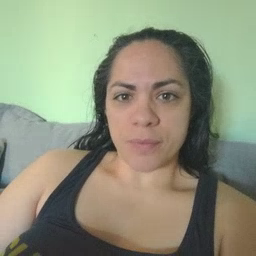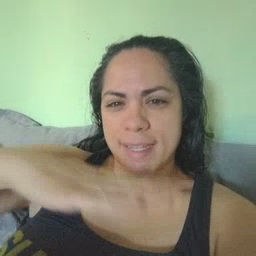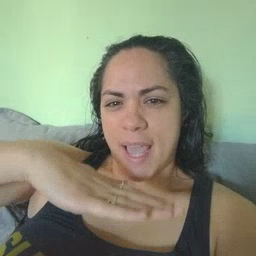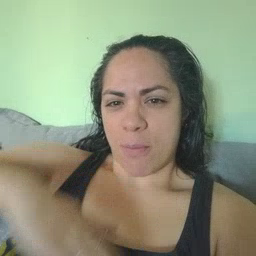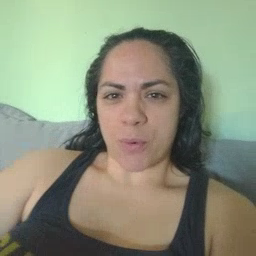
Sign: table